Question: I am using following code to decode a JSON String to generate the objects using it.

'''
{"av":{"tid":"1000","sslist":[{"ss":{"ssId":"1","ssName":"Test ss "name one"}},{"ss":{"ssId":"2","ssName":"Test ss name two"}}],"hl":{"lc":0}}}
'''
Now, I have hundreds elements of 'sslist' and all are failed because of one bloody '"' in 'ssName' in the first 'ss' element.
But this error is throwing when the String is parsing at the very beginning at the createJsonParser() method.
I want to ignore the error prone node only and proceed with other hundred of correct nodes.
Is there any other method to do this?
'''
import com.fasterxml.jackson.databind.ObjectMapper;
import com.fasterxml.jackson.core.JsonFactory;
import com.fasterxml.jackson.core.JsonParser;
import com.fasterxml.jackson.databind.JsonNode;
public class JsonReader {
private void readJsonMethodThree(String jsonString) throws JsonParseException, IOException{
ObjectMapper mapper = new ObjectMapper();
JsonFactory factory = mapper.getJsonFactory();
JsonParser jsonParser = factory.createJsonParser(jsonString);
JsonNode jsonNode = mapper.readTree(jsonParser);
}
}
'''
'''
Exception in thread "main" com.fasterxml.jackson.core.JsonParseException: Unexpected character ('n' (code 110)): was expecting comma to separate OBJECT entries
at [Source: java.io.StringReader@12cc95d; line: 1, column: 69]
'''
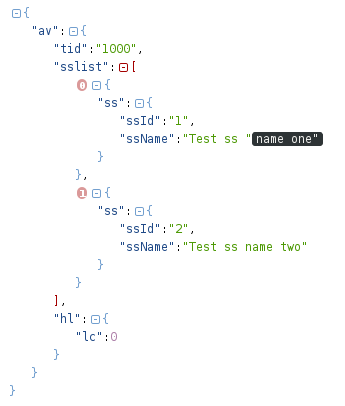
Answer: '''
yourjsonstring = yourjsonstring.replaceAll(""name", "name");
'''
or use more generic pattern, that is just example.